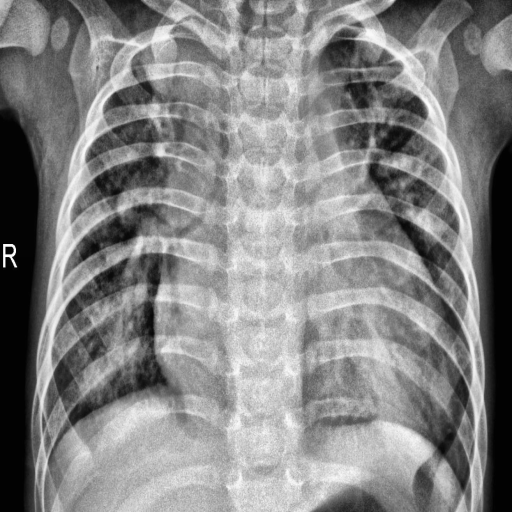
Finding: PNEUMONIA